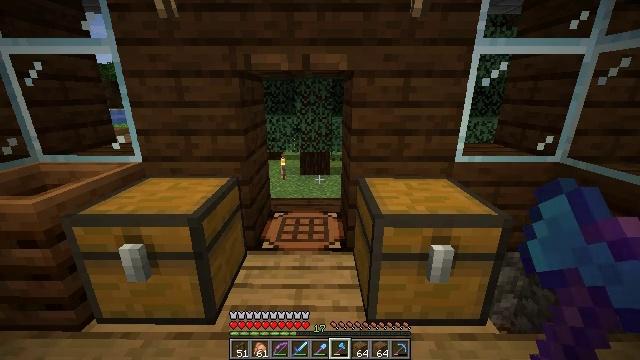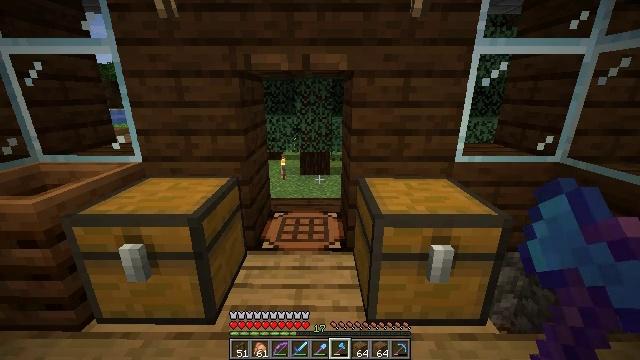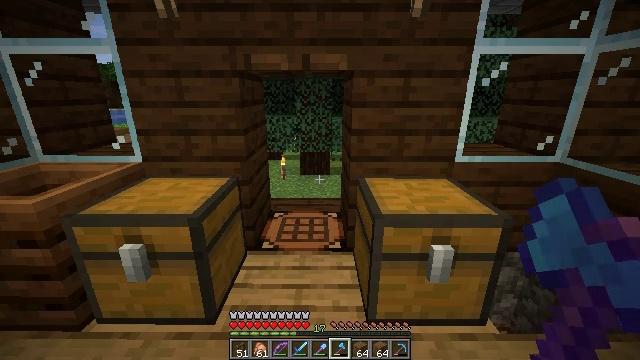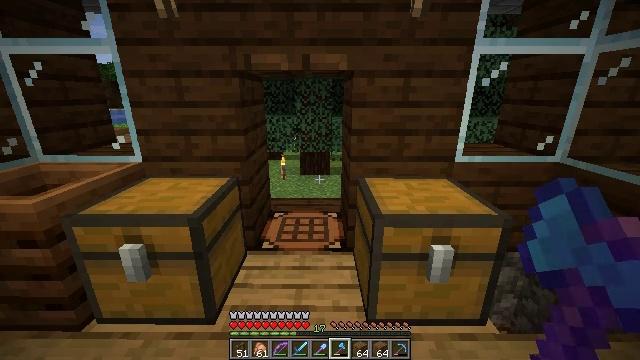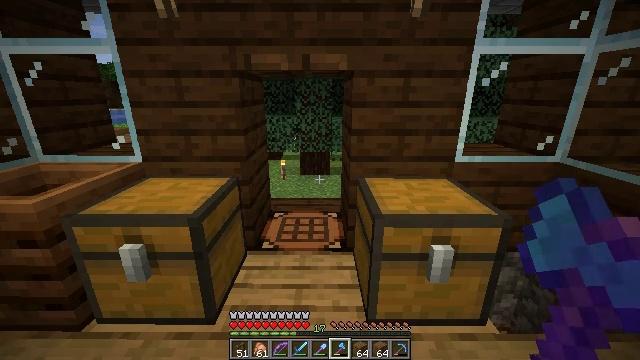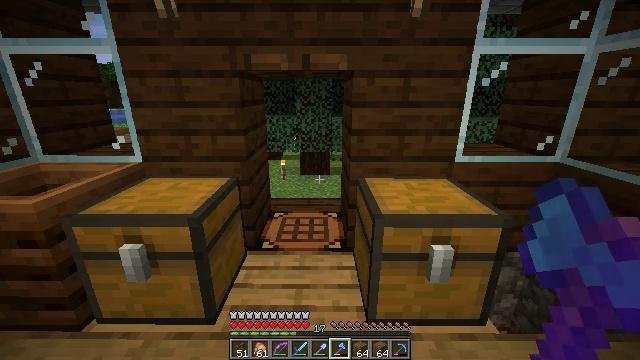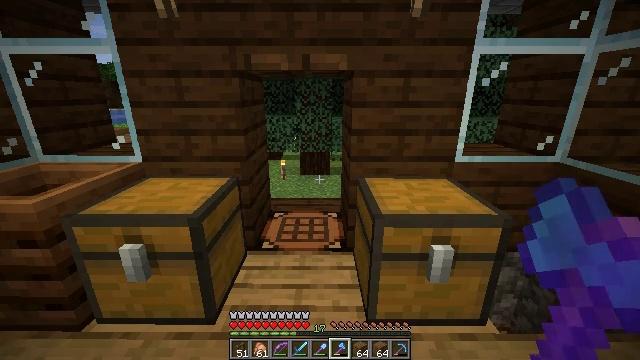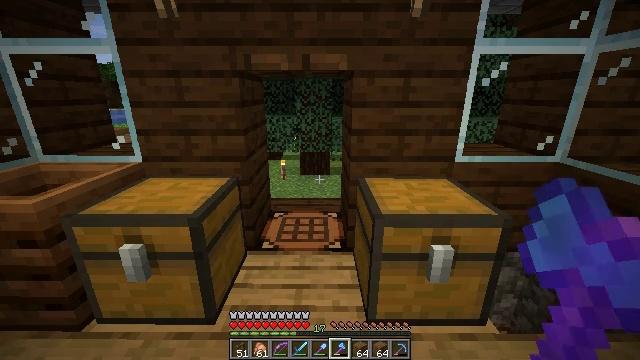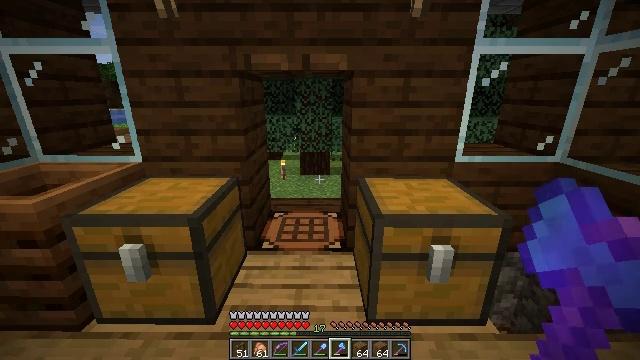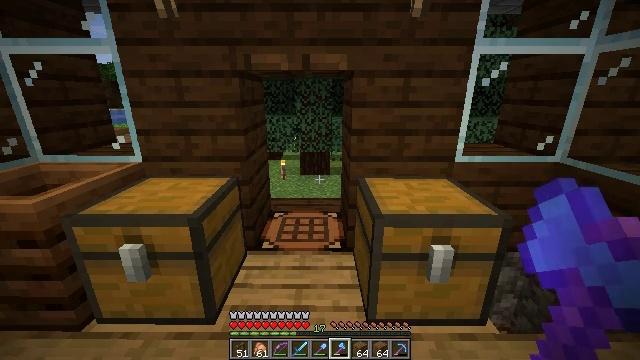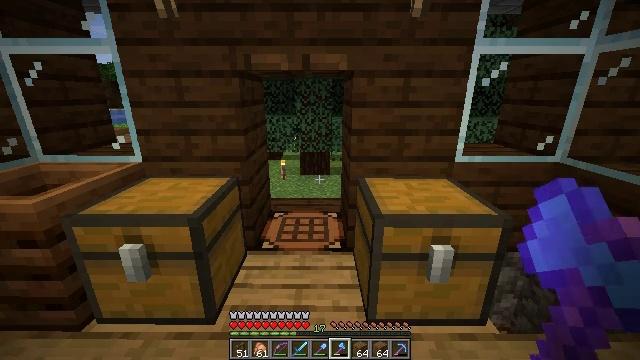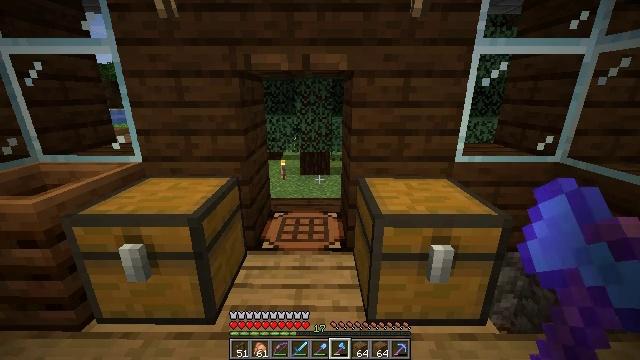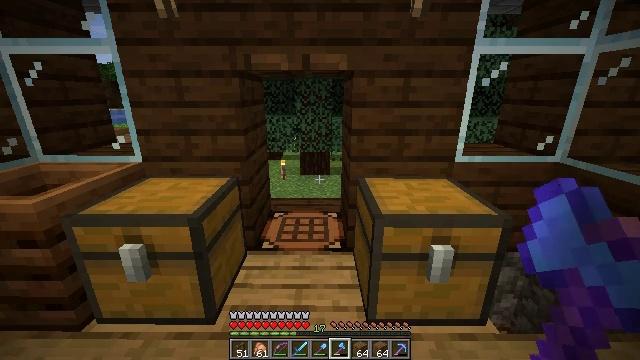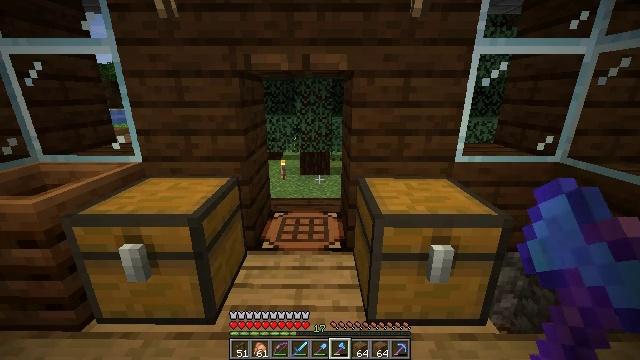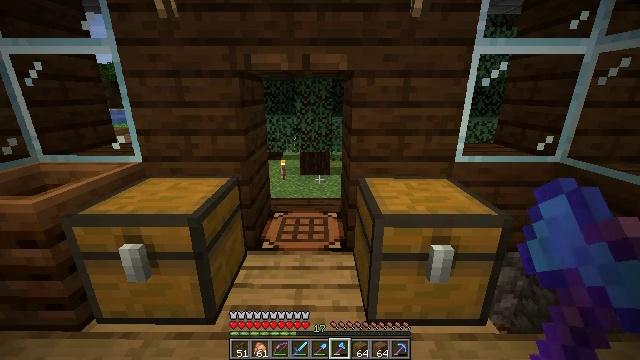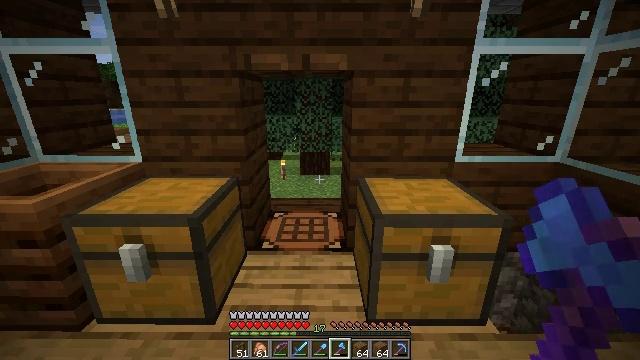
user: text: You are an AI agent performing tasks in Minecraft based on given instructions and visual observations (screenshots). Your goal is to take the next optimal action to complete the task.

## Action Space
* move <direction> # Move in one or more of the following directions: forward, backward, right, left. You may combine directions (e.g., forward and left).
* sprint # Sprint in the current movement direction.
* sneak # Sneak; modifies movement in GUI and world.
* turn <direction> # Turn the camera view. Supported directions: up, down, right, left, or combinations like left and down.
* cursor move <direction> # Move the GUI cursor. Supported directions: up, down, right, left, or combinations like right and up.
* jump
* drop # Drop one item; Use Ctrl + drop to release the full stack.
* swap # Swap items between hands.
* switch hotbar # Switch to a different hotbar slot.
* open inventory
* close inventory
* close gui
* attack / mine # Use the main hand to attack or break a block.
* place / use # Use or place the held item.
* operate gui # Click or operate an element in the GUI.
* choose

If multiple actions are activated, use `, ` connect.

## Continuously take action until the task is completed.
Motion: motion action
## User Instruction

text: Break the spruce fence to collect it.
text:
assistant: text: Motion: no_op
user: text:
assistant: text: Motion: no_op
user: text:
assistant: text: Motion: no_op
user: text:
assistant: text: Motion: no_op
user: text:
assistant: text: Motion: no_op
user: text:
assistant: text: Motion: no_op
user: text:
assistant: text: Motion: no_op
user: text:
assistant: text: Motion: no_op
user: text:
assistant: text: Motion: no_op
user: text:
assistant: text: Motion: no_op
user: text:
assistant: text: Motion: no_op
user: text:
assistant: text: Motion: no_op
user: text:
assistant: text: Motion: no_op
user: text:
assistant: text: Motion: no_op
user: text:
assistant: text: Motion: no_op
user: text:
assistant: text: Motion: no_op
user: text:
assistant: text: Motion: no_op
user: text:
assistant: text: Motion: no_op
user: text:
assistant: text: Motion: no_op
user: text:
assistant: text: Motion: no_op
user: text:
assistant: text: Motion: no_op
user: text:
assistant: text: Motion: no_op
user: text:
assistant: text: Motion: no_op
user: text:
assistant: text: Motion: no_op
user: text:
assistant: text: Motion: no_op
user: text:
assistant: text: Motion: no_op
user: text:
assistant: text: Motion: no_op
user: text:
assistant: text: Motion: no_op
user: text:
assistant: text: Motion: no_op
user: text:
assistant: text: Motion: no_op